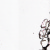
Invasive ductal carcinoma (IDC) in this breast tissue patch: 0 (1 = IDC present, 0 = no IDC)